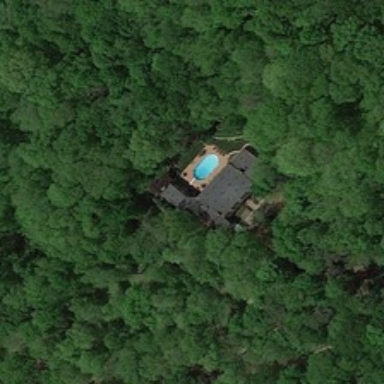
A buildings with a swimming pool is surrounded by many green trees .